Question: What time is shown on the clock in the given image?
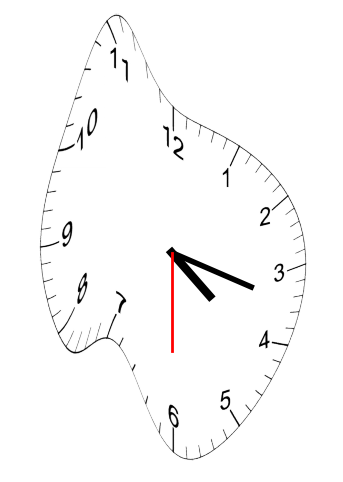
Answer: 04:17:30